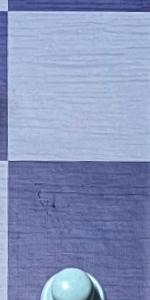
Label: Empty